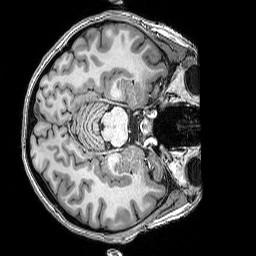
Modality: T1w
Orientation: axial
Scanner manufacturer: siemens
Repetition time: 2.5 s
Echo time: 0.00341 s